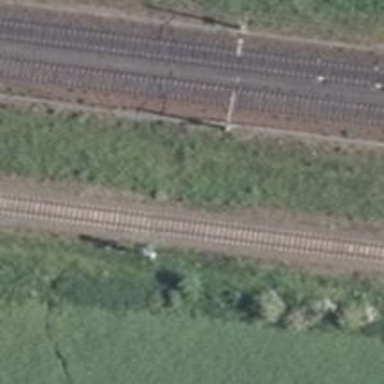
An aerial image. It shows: Railway signal.